Field crop: maize
Growth stage: 1
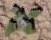
Species: chenopodium